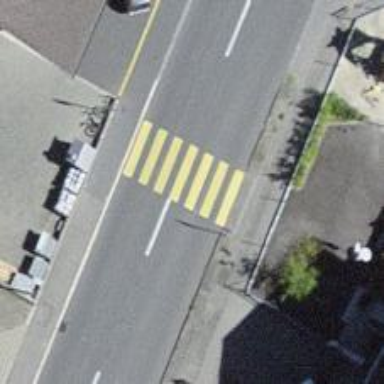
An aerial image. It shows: Zebra crossing on the road.